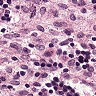
Metastatic tissue present: no